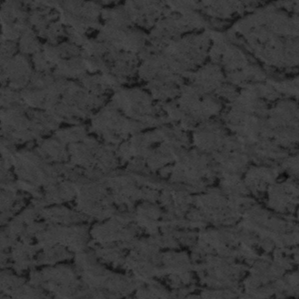
Label: frost